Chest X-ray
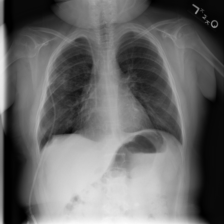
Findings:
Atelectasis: negative
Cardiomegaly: negative
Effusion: negative
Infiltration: positive
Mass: negative
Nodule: negative
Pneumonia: negative
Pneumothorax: negative
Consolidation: negative
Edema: negative
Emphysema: negative
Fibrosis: negative
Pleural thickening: negative
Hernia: negative